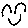
Label: smiley face